Question: What is the preferred method to send a command to MS Word without using GUI automation to virtually click menus and buttons? I'm referring to commands that can be accessed via the GUI, such as setting font style, adding objects, adding WordArt, etc.
Obviously <URL> allows for this, but many of the commands available in the GUI are missing or needs a bit of code to get it working exactly like the GUI command. For example, the GUI has a command to copy selected text, but that needs a line of code :
'''
ActiveDocument.ActiveWindow.Panes(1).Selection.Copy
'''
I'm looking for a large command list that matches the list of commands that Word has:

It should be something like : 'Word.SendCommand("AddShapeAfter");'
Is there any such system?
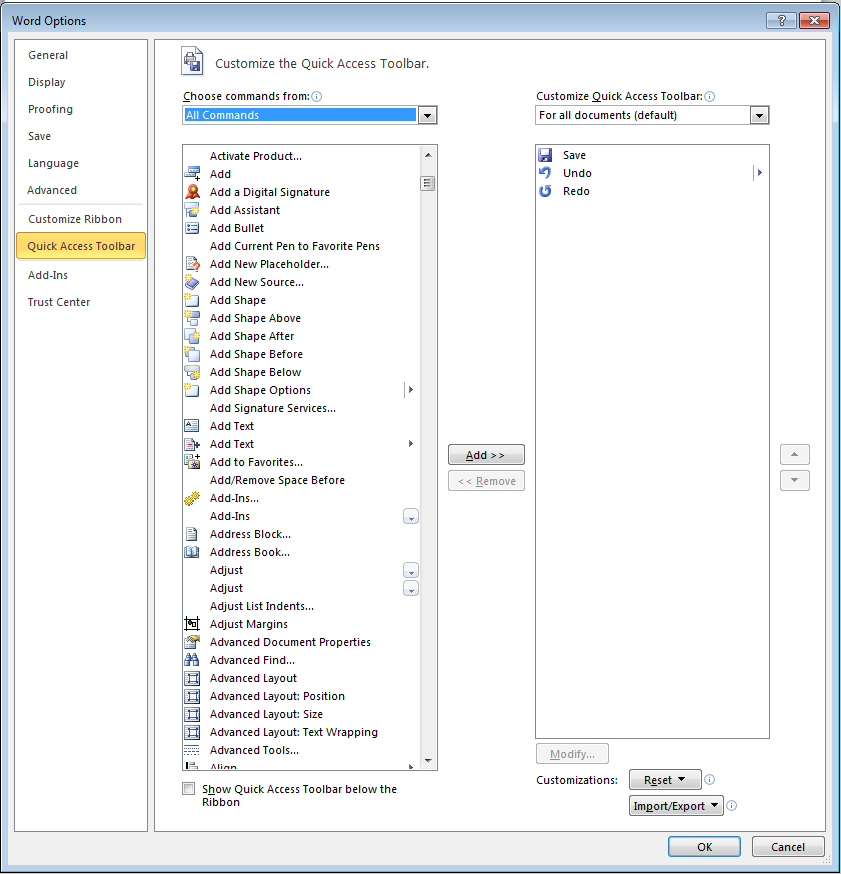
Answer: How about something like this? -
'''
string command = "Copy";
bool flag= Globals.ThisAddIn.Application.CommandBars.GetEnabledMso(command);
if (flag)
{
Globals.ThisAddIn.Application.ActiveDocument.CommandBars.ExecuteMso(command);
}
'''